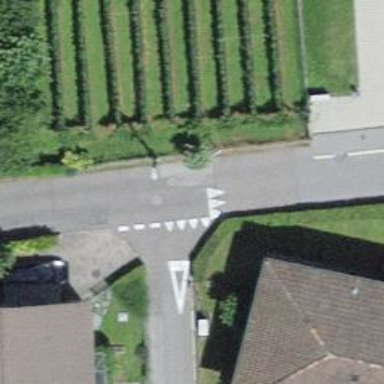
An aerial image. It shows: Road with "give way" sign.